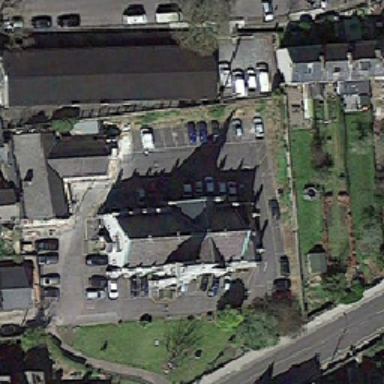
There are many houses .